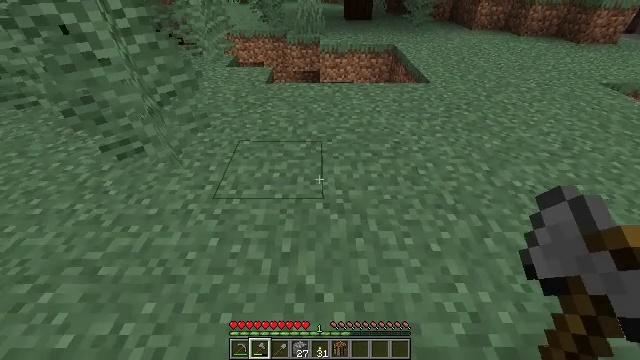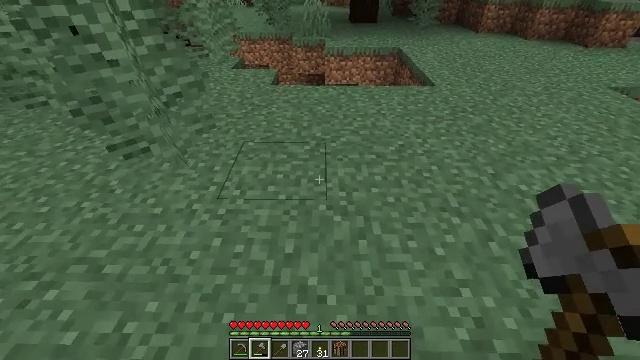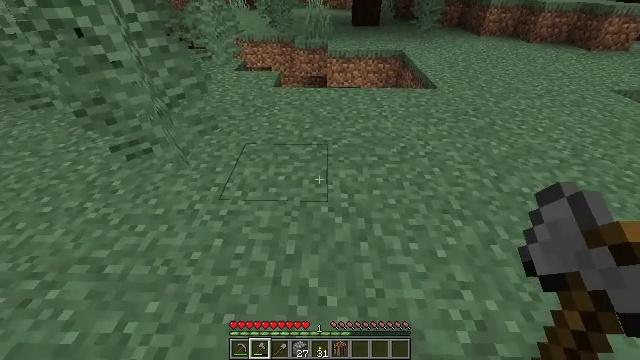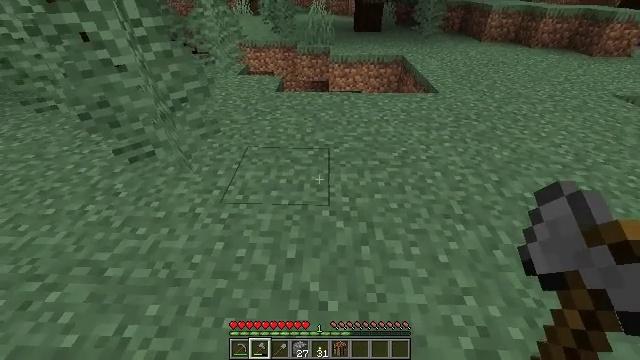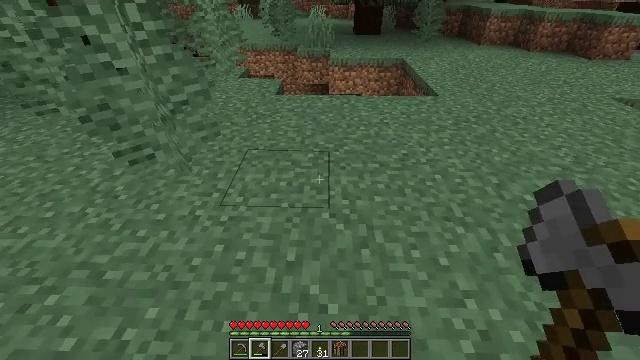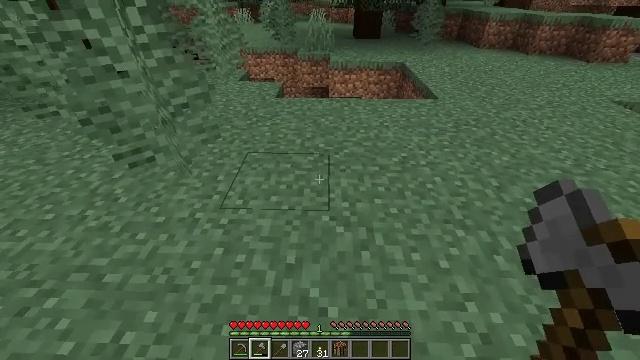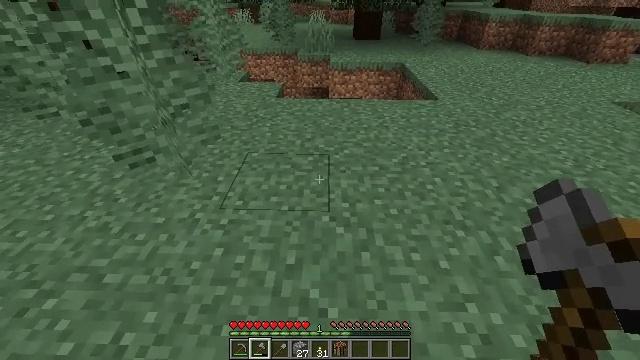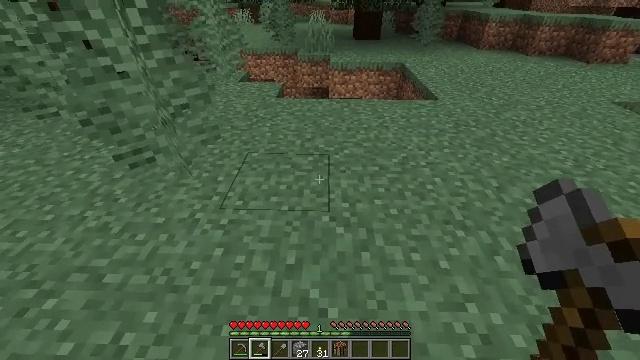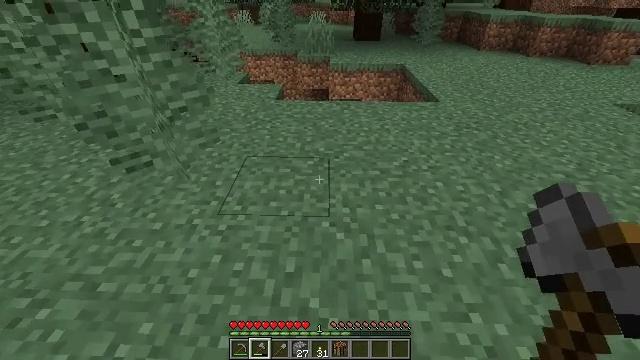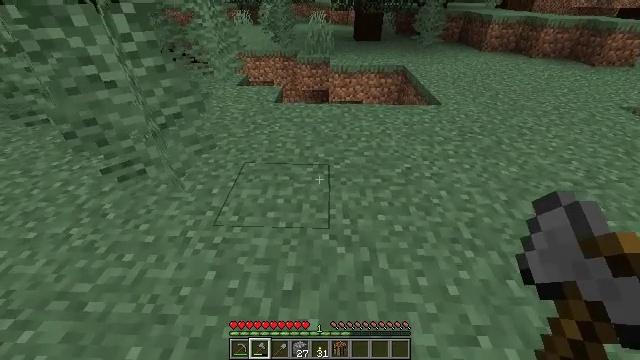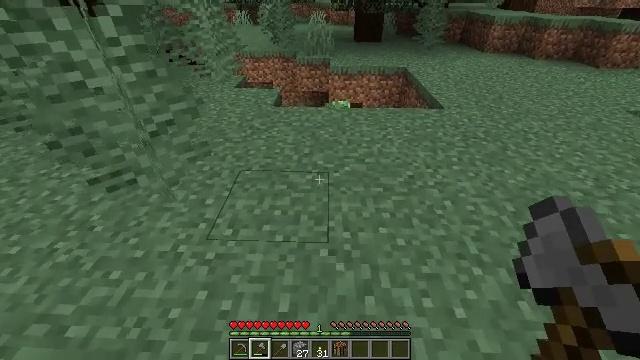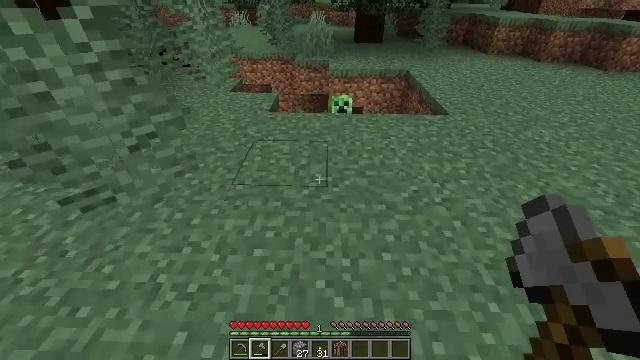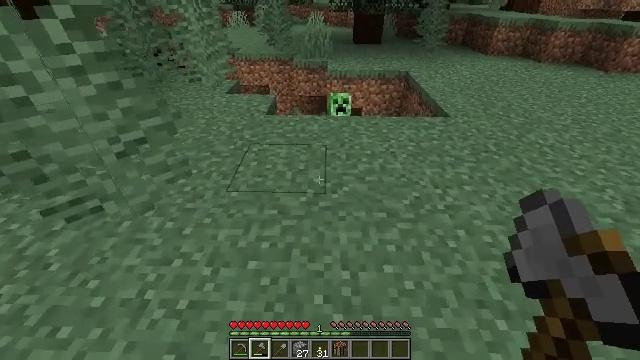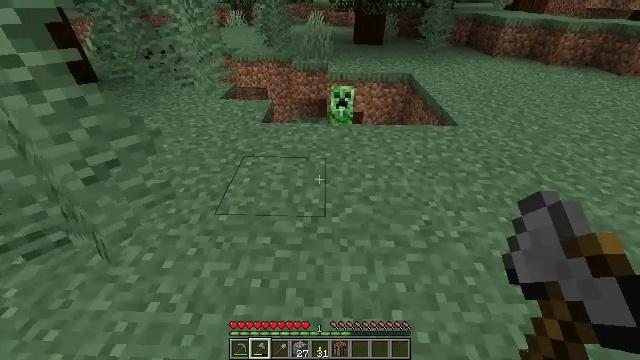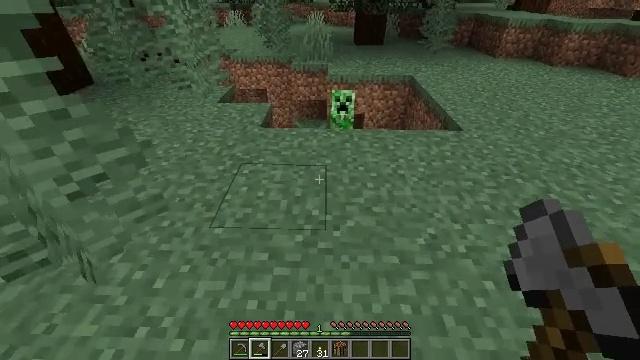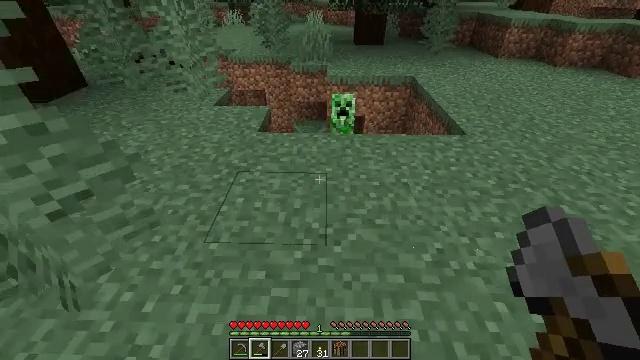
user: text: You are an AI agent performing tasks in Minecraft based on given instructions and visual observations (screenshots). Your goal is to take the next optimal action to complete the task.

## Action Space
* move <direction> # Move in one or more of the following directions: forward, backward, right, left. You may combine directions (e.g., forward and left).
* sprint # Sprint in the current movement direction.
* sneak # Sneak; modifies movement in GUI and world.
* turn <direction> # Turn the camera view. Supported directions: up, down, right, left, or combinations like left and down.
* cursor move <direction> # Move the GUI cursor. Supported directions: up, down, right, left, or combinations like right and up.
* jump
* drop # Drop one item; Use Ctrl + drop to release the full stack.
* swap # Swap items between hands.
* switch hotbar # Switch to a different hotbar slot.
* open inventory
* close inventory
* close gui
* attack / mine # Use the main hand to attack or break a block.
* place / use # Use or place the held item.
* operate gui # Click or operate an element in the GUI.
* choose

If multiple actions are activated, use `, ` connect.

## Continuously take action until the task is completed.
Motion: motion action
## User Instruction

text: Attack the large fern to gather it.
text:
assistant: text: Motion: turn left
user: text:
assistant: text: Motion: no_op
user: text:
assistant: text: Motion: no_op
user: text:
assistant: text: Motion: no_op
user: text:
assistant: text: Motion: no_op
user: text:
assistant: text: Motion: no_op
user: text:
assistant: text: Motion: no_op
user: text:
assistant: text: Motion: move forward
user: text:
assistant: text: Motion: move forward
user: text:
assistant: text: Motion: move forward
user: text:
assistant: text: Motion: move forward
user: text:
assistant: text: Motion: move forward
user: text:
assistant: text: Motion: move forward
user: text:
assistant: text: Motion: move forward
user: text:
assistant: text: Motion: move forward
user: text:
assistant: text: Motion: move forward
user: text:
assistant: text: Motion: move forward, turn right
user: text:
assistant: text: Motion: turn right
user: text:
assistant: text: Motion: turn right and up
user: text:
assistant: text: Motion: turn right and up
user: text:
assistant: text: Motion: turn up
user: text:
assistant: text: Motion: no_op
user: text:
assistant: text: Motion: no_op
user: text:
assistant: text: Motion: no_op
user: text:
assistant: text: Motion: attack / mine
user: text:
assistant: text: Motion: attack / mine
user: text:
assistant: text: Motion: attack / mine
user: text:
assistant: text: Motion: turn left
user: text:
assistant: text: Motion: no_op
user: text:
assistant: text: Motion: turn left